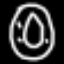
Label: donut